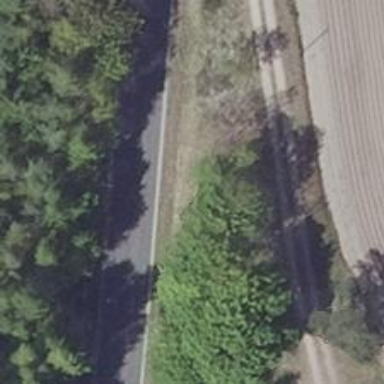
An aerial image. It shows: Row of deciduous broadleaved trees.